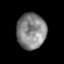
Tissue: prostate
Cell type: Epithelial cells
Senescence score: 0.324
Nuclear area (px): 1019
Mean DAPI intensity: 132.887